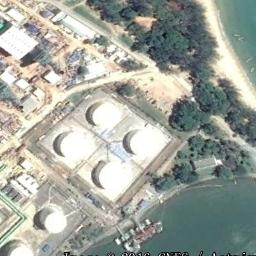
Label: storage_tank